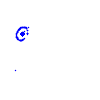
Particle: pion